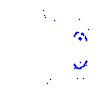
Particle: proton